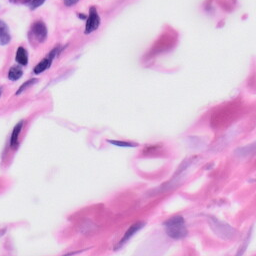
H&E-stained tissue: Skin